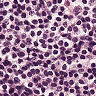
Metastatic tissue present: no